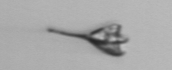
Label: Pyramimonas_longicauda